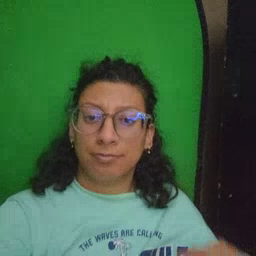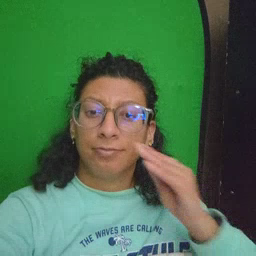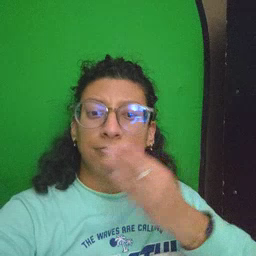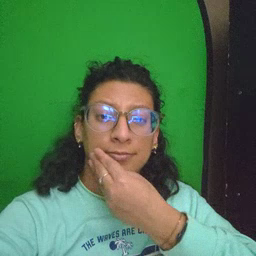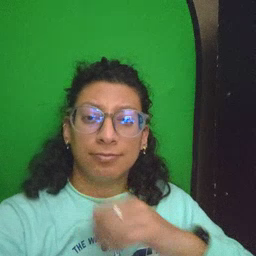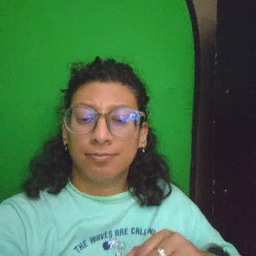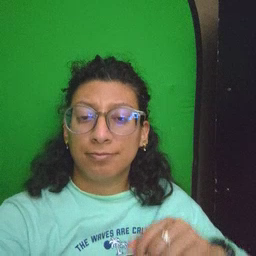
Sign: napkin